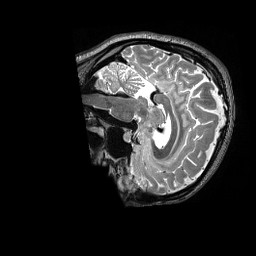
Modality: T2w
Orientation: sagittal
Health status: healthy
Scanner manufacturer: siemens
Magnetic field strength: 3 T
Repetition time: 3.2 s
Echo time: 0.565 s